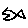
Label: fish